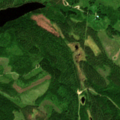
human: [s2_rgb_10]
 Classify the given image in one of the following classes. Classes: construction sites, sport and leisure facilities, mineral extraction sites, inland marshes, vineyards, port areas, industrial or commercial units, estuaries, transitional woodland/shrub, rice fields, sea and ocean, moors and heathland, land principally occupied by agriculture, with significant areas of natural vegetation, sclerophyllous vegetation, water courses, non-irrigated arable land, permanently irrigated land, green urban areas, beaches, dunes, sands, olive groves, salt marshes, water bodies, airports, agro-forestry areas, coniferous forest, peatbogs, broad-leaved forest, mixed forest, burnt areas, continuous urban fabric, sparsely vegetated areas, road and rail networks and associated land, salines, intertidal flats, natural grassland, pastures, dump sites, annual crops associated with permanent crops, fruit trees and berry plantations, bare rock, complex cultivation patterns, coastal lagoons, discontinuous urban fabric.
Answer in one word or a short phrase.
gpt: coniferous forest, mixed forest